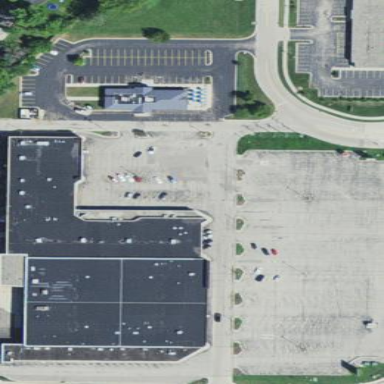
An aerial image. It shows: Retail building.